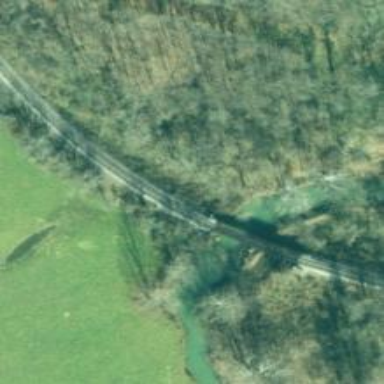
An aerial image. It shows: Bridge over railway line.